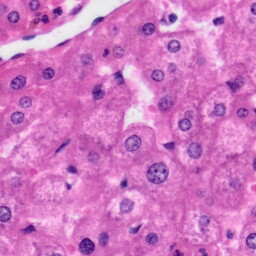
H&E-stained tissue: Liver